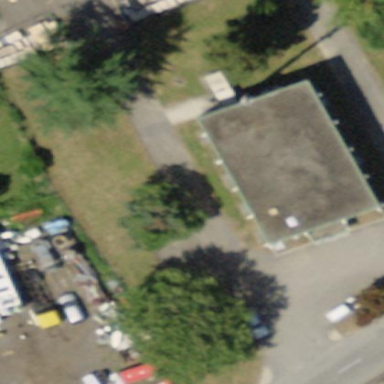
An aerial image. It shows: Building with flat roof.